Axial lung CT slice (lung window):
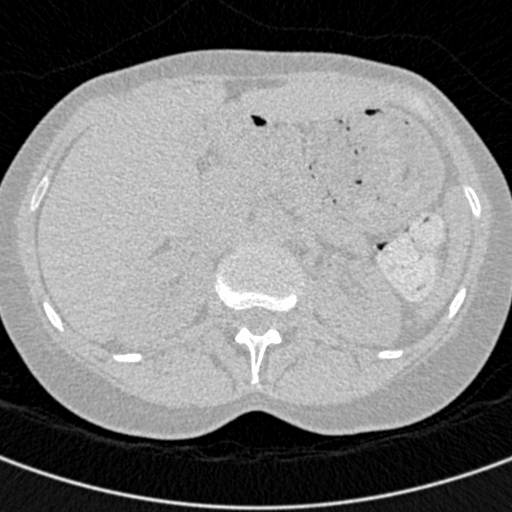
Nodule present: no